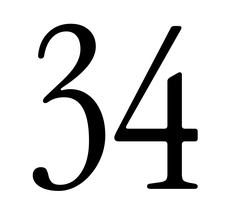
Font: InstrumentSerif-Regular